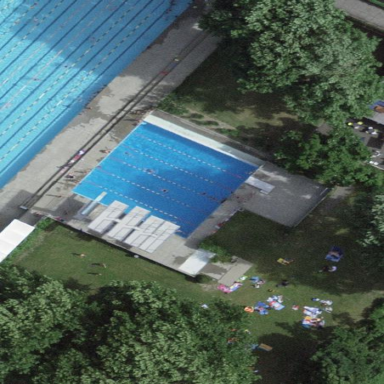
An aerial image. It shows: Swimming pool located in leisure land.